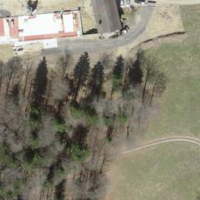
EUNIS habitat code: 44
Species observed at this site:
Cardamine pratensis
Matricaria discoidea